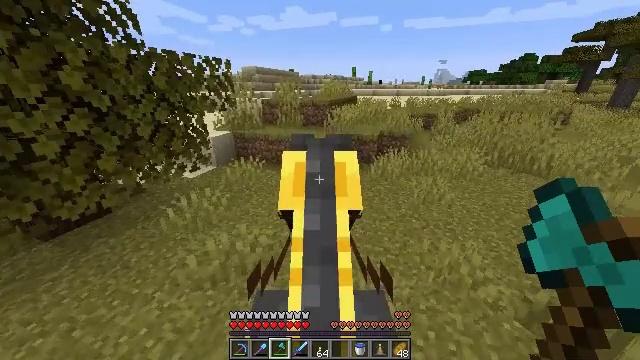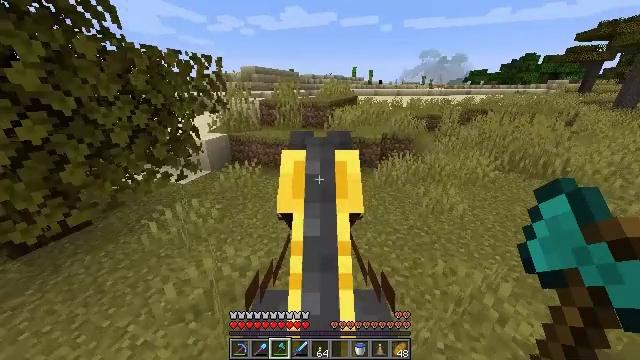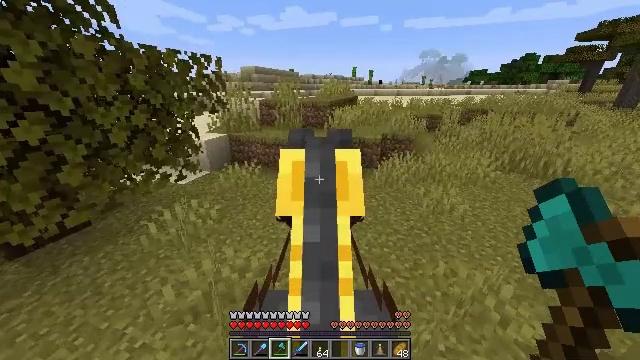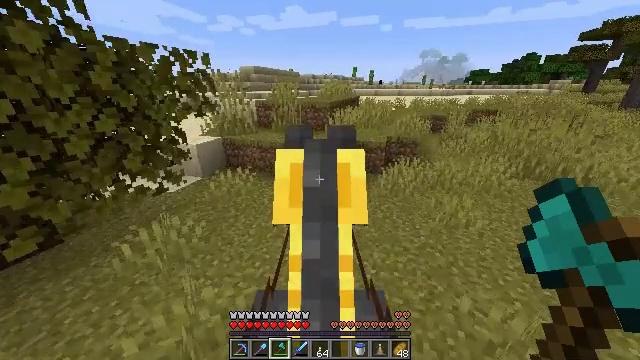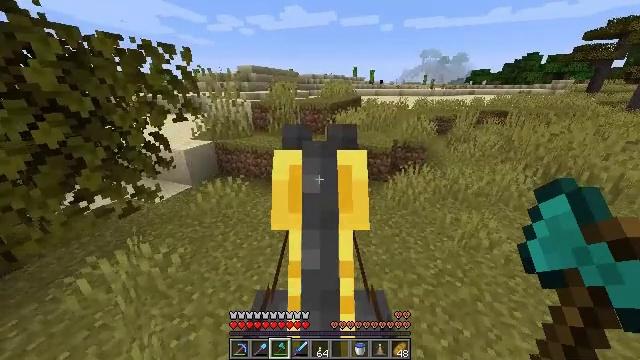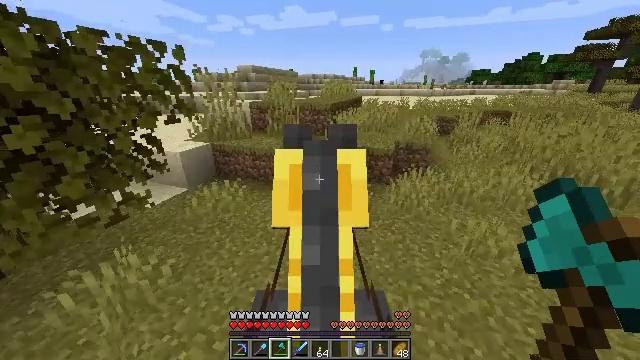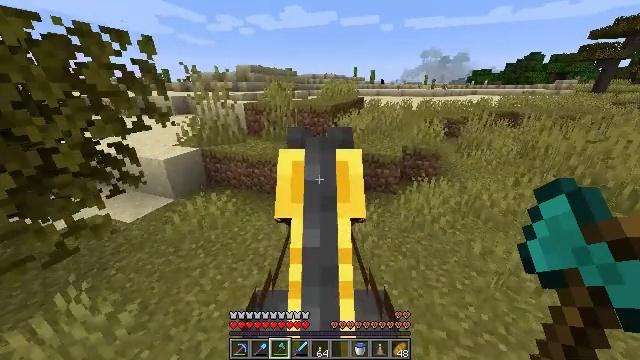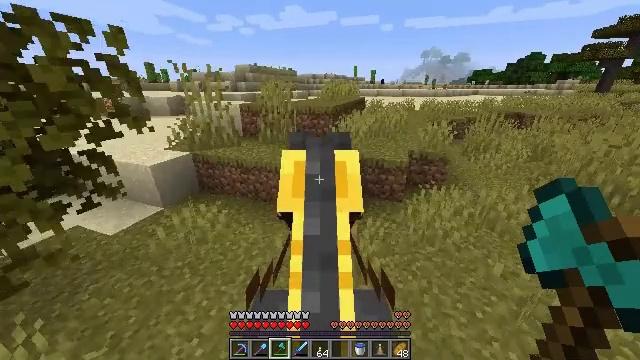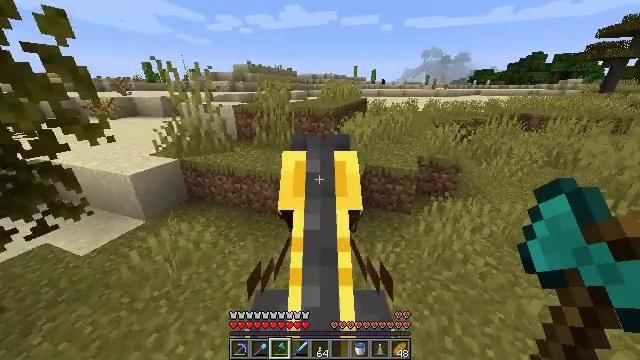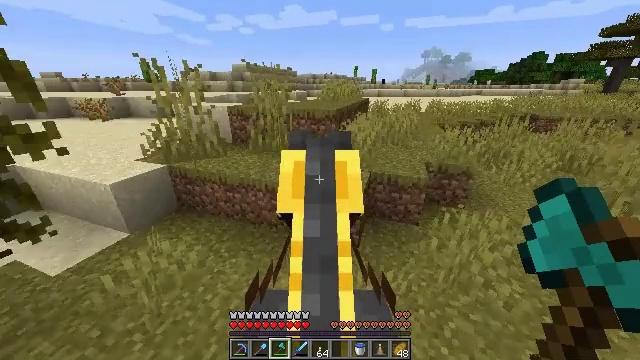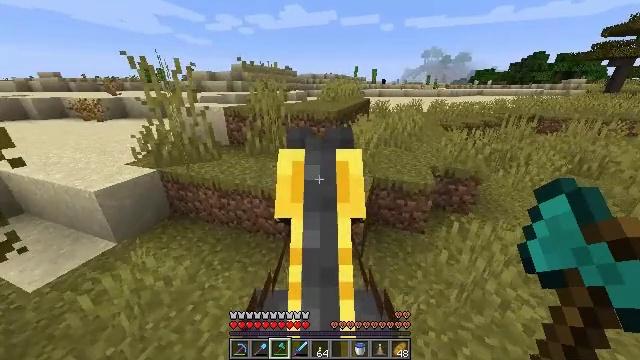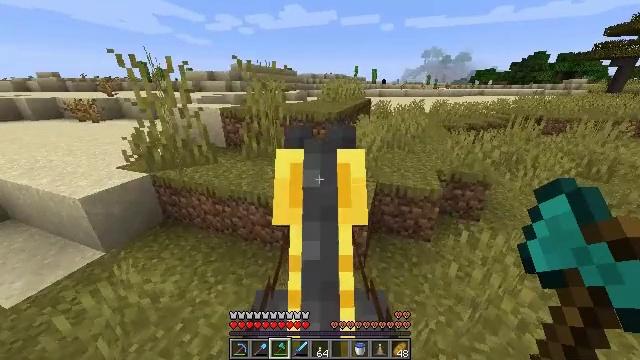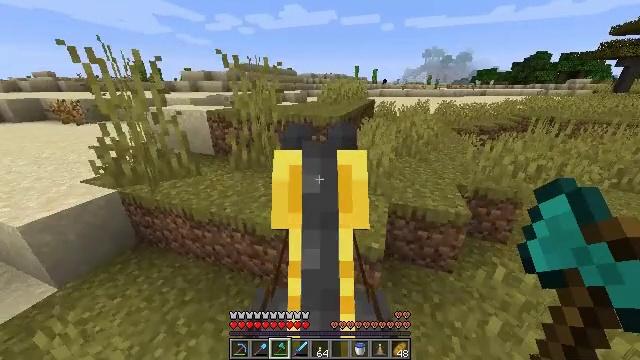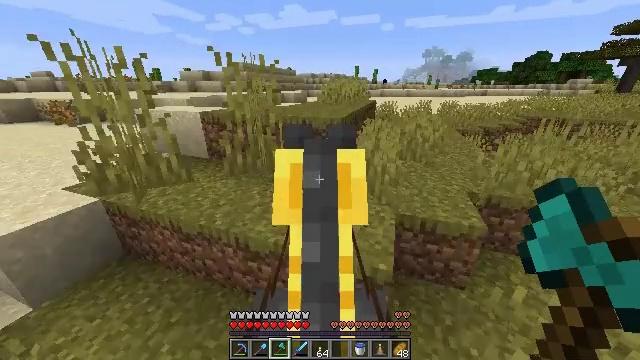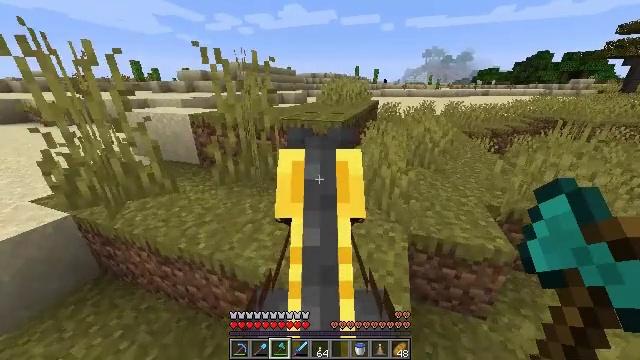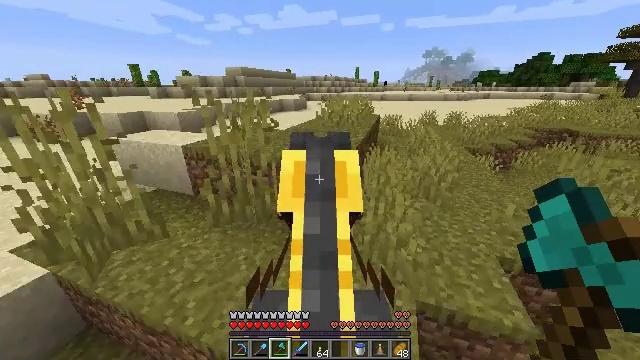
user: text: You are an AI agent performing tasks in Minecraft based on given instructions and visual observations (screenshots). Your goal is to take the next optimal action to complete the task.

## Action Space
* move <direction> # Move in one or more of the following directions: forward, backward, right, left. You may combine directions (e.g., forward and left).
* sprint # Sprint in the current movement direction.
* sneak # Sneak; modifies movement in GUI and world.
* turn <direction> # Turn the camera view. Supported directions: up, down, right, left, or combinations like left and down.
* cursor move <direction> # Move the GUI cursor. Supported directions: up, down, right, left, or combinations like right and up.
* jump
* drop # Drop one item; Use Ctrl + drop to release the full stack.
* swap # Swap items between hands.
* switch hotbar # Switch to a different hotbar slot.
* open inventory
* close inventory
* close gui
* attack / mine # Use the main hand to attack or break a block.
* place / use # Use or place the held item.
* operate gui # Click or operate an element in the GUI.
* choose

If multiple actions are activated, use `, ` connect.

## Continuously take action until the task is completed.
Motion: motion action
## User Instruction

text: Attack the sandstone to break it.
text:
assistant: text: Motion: move forward, sprint
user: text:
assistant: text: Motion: move forward, sprint
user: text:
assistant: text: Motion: move forward, sprint
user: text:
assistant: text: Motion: move forward, sprint
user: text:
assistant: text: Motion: move forward, sprint
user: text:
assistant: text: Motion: move forward, sprint
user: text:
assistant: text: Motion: move forward, sprint
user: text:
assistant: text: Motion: move forward, sprint
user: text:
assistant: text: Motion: move forward, sprint
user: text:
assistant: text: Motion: move forward, sprint
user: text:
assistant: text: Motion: move forward, sprint
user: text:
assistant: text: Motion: move forward, sprint
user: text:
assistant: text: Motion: move forward, sprint
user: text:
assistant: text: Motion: move forward, sprint
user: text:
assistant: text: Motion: move forward, sprint
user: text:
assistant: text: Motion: move forward, sprint
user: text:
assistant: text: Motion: move forward, sprint
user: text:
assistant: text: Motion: move forward, sprint
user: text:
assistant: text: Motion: move forward, sprint
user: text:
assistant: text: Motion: move forward, sprint
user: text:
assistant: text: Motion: move forward, sprint
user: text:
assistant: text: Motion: move forward, sprint
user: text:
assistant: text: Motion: move forward, sprint
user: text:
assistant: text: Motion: move forward, sprint
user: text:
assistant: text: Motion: move forward, sprint
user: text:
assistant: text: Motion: move forward, sprint
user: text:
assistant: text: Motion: move forward, sprint
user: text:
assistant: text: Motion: move forward, sprint
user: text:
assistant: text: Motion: move forward, sprint
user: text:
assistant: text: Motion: move forward, sprint